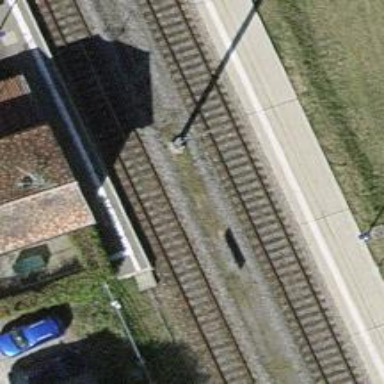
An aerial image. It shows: Platform for public transport and railway.